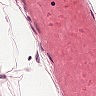
Metastatic tissue present: no